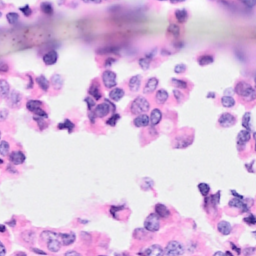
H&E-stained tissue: Breast